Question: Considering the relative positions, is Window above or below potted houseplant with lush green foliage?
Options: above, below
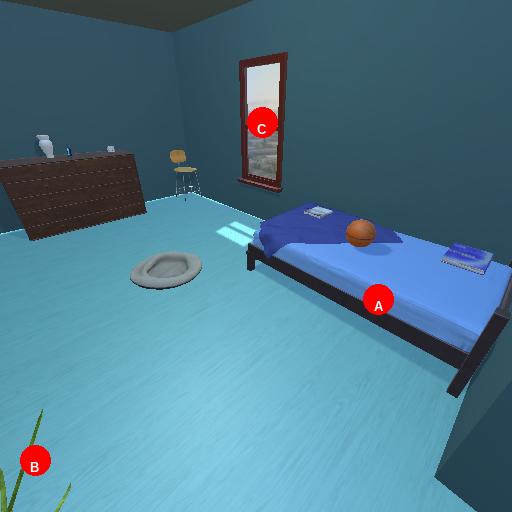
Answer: above